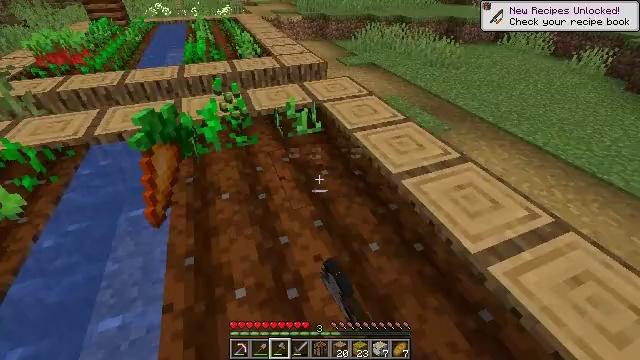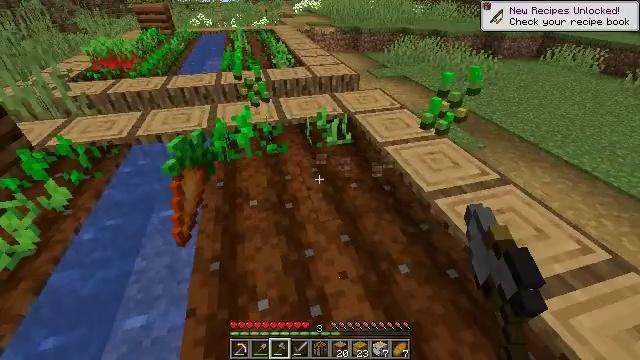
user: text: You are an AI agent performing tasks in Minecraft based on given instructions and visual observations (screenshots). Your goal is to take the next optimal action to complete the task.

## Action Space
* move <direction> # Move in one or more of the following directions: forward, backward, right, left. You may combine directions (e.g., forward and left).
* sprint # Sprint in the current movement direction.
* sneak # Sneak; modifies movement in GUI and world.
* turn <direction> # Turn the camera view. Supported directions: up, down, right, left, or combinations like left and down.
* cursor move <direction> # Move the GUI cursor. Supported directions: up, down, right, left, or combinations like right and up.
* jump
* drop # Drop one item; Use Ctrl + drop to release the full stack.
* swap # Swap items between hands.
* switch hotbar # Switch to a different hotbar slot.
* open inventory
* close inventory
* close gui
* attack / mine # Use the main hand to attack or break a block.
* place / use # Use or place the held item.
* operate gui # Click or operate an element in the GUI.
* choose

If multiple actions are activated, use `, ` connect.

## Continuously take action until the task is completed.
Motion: motion action
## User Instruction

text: Gather beetroots by breaking the plants.
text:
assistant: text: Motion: move forward and move left, turn left and up, attack / mine
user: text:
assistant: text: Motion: attack / mine